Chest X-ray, AP view. Patient: 48 years old, sex F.
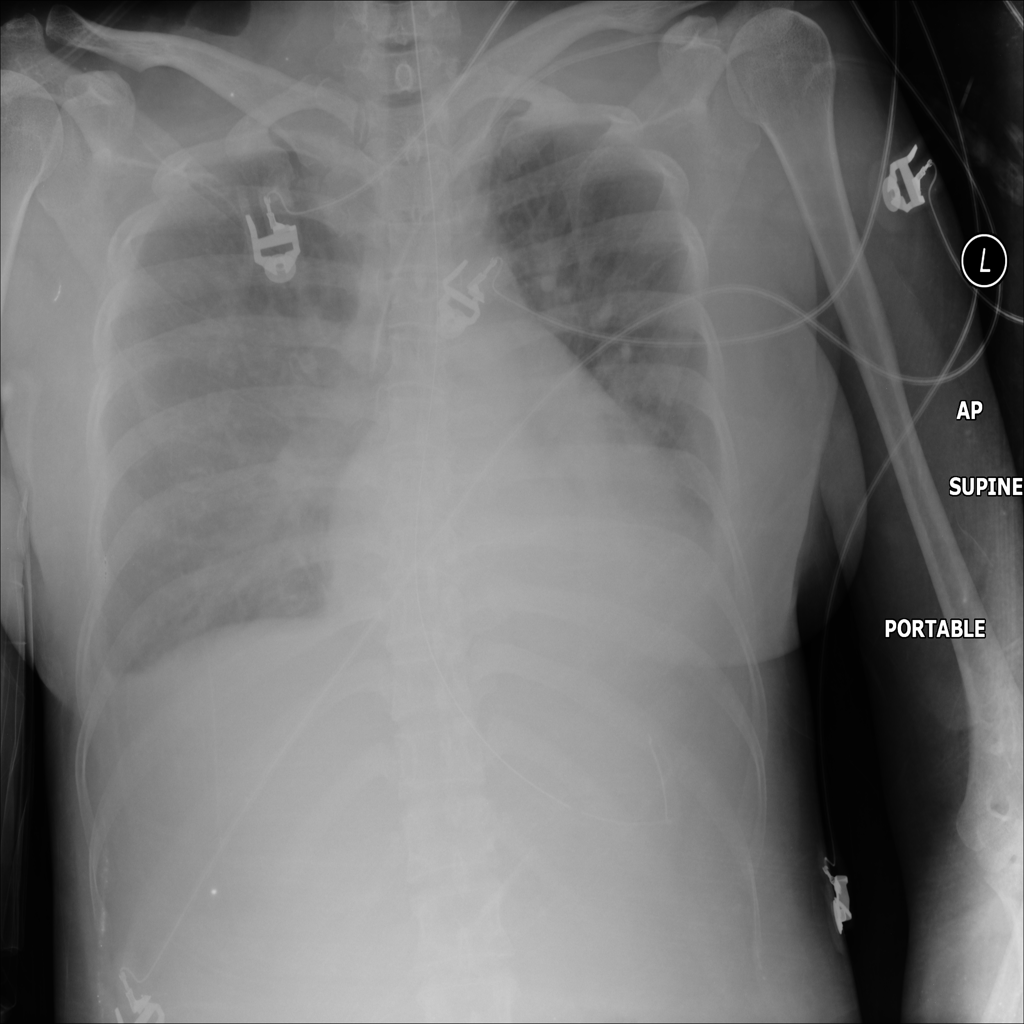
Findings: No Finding